Interaction volume radius: 5 \u00c5
Interaction volume height: 25 \u00c5
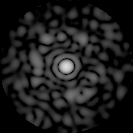
Disorder parameter: 0.829